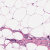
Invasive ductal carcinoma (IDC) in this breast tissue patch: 0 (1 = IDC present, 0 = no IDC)